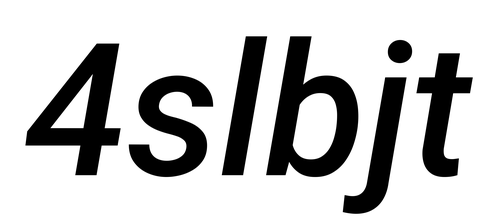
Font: Roboto-Italic_Medium_Italic